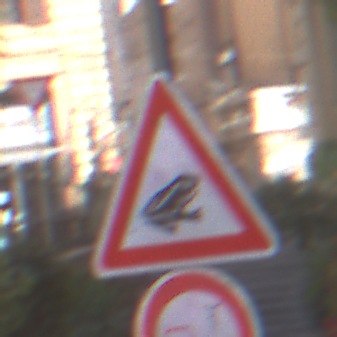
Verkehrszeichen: AmphibienwanderungLinks
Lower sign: VerbotUeberholenEinspurigeFahrzeuge
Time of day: MorningAfternoon
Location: Outdoor (Urban)
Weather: Clear
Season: NotSpecified
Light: Natural